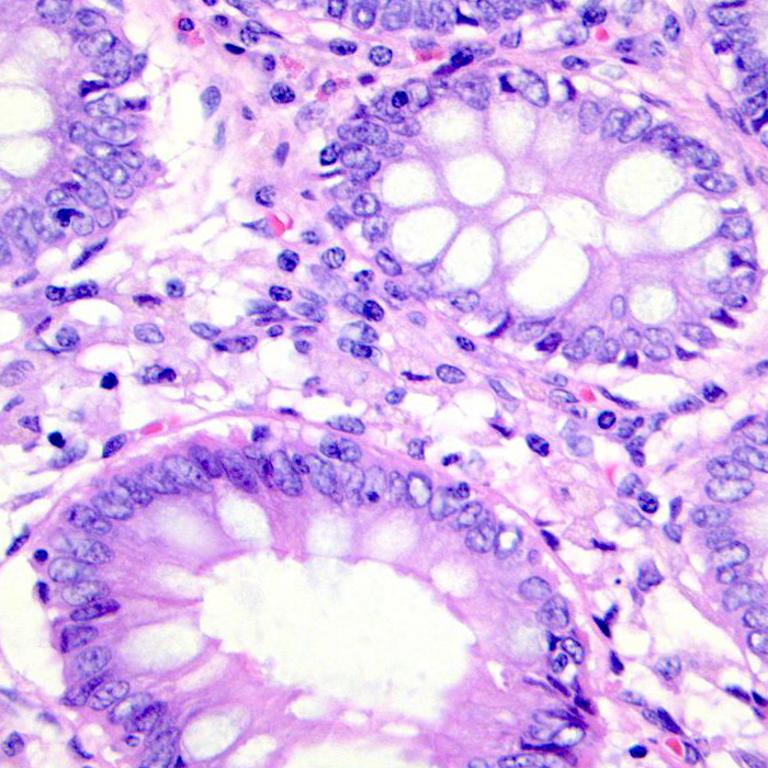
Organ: colon
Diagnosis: benign